Field crop: maize
Growth stage: 1
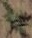
Species: atriplex